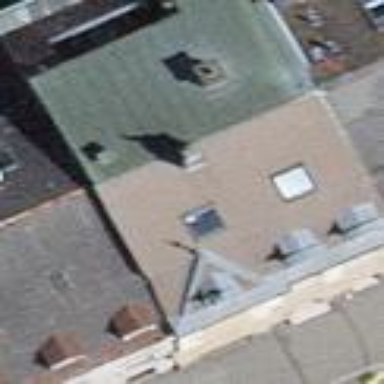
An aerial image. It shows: Apartments building with gambrel roof.